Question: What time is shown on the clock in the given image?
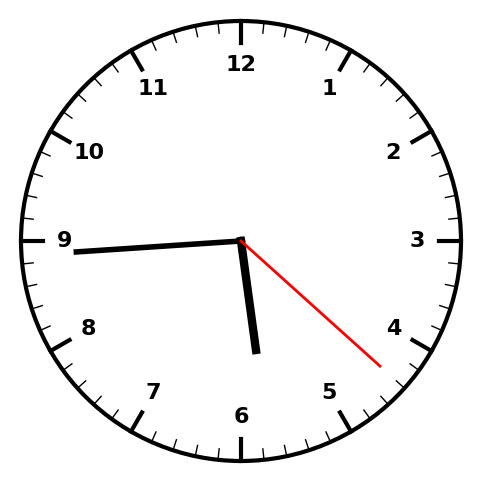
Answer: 05:44:22